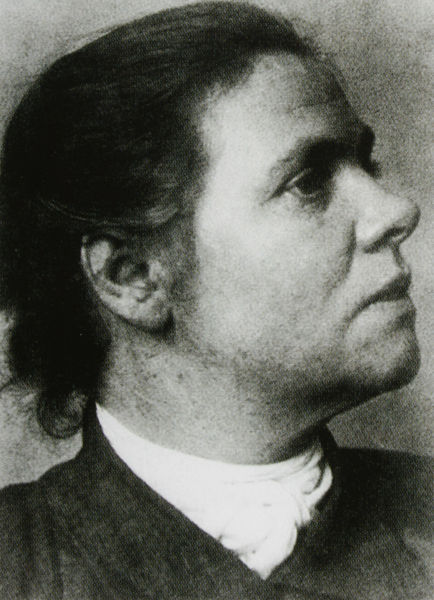
Titel: Marie Bock
Schlagwörter: dunkel, mann, schatten, weiß, frau, grau, licht, mund, nase, ohr, profil, schwarz, stirn, blick, dame, schal, tuch, jacke, augen, gesicht, kragen, bild, bildnis, portrait, porträt, auge, haare, augenbrauen, kinn, halstuch, hochsteckfrisur, revers, foto, fotografie, photographie, schwarz weiss, markant, stand, photo, maarkante gesichtszüge